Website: macys
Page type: payment
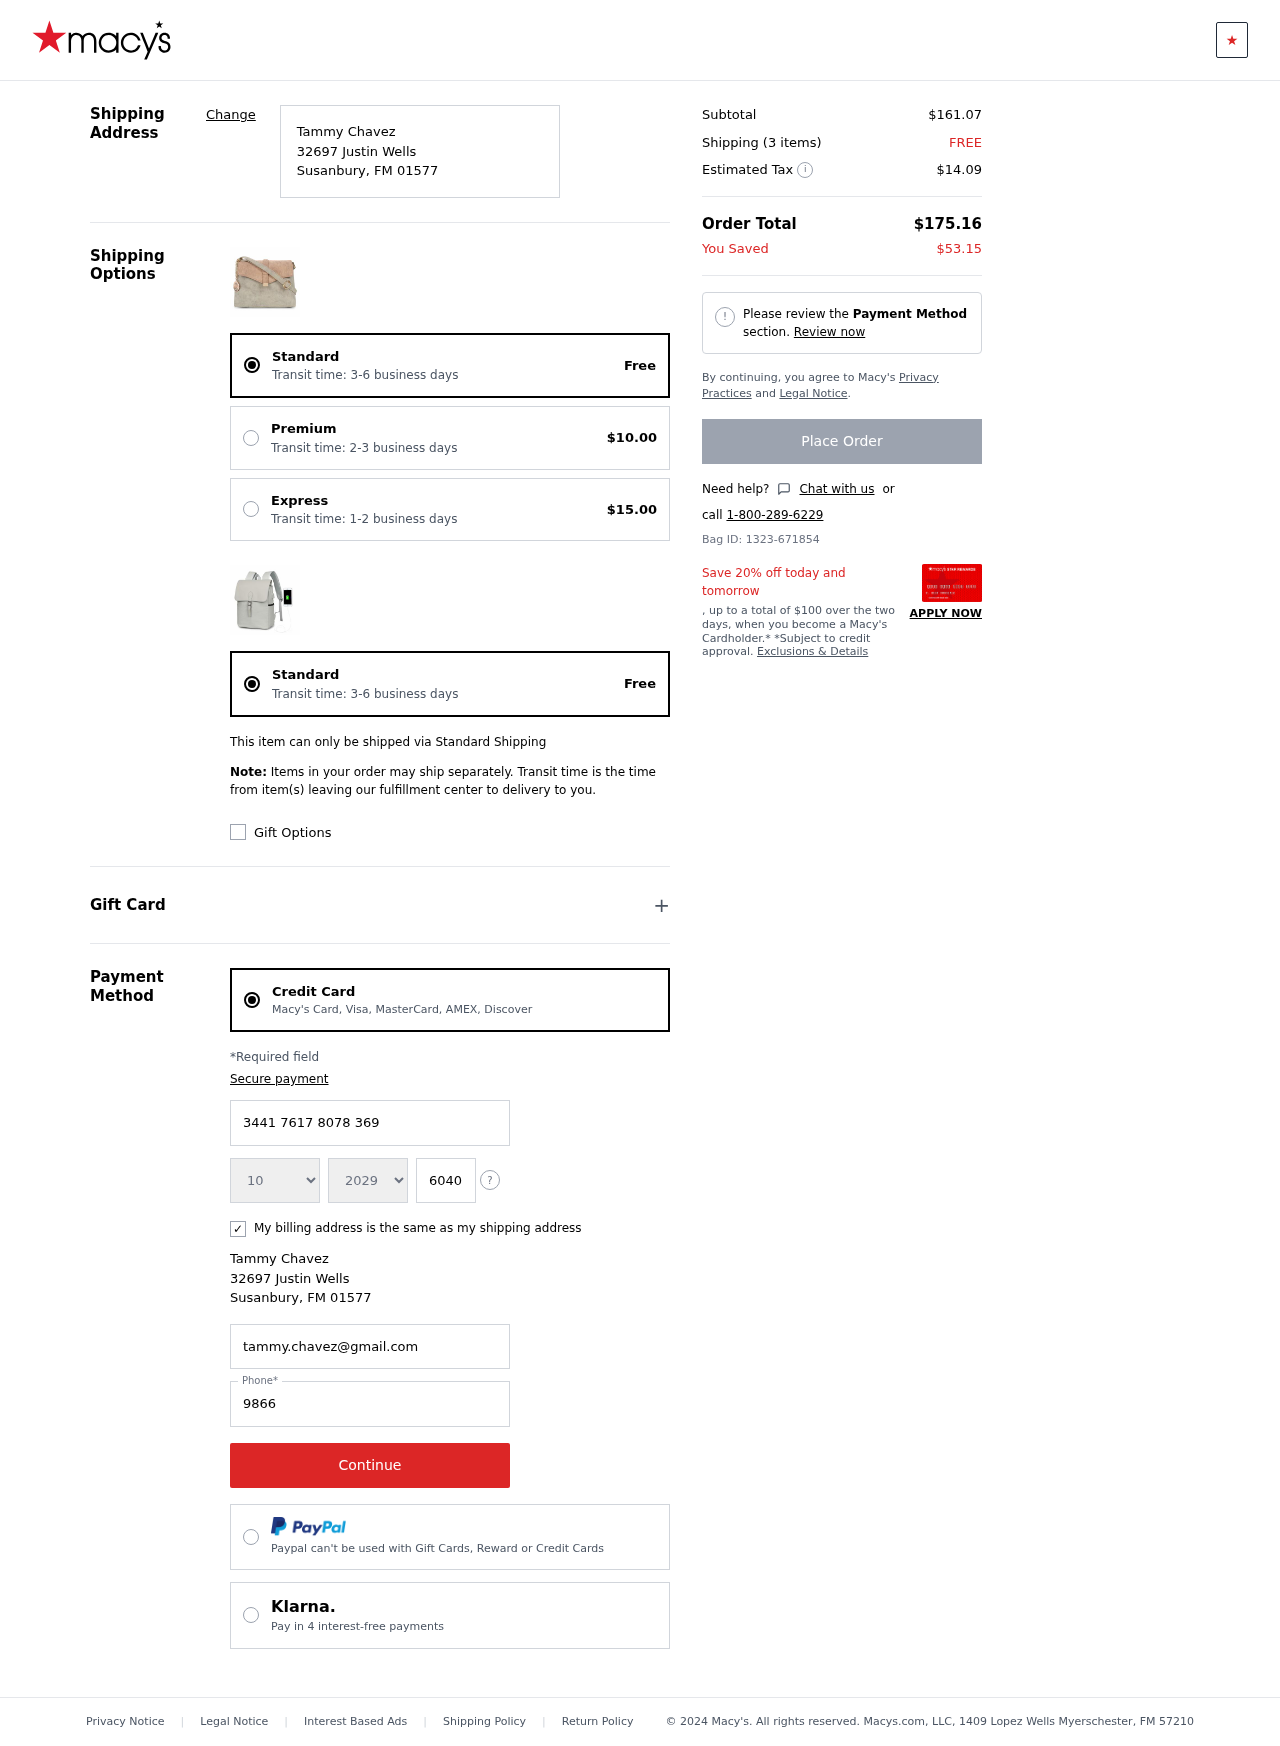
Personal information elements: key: PII_CARD_CVV
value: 6040
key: PII_CARD_EXPIRY_MONTH
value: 10
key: PII_CARD_EXPIRY_YEAR
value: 29
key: PII_CARD_NUMBER
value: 3441 7617 8078 369
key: PII_CITY
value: Susanbury
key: PII_EMAIL
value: tammy.chavez@gmail.com
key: PII_FULLNAME
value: Tammy Chavez
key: PII_PHONE
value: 9866584086
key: PII_POSTCODE
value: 01577
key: PII_STATE_ABBR
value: FM
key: PII_STREET
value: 32697 Justin Wells
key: PII_FULLNAME2
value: Tammy Chavez
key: PII_STREET2
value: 32697 Justin Wells
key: PII_CITY2
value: Susanbury
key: PII_STATE_ABBR2
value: FM
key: PII_POSTCODE2
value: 01577
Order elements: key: ORDER_DELIVERY_DATE
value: Transit time: 3-6 business days
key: ORDER_SHIPPING_STANDARD
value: Free
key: ORDER_SHIPPING_PREMIUM
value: $10.00
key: ORDER_SHIPPING_EXPRESS
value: $15.00
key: ORDER_DELIVERY_DATE2
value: Transit time: 3-6 business days
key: ORDER_SHIPPING_STANDARD2
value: Free
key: ORDER_SUBTOTAL
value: $161.07
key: ORDER_NUM_ITEMS
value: Shipping (3 items)
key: ORDER_SHIPPING_COST
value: FREE
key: ORDER_TAX
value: $14.09
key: ORDER_TOTAL
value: $175.16
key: ORDER_SAVINGS
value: $53.15
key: ORDER_ID
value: Bag ID: 1323-671854